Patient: sex M, age 48
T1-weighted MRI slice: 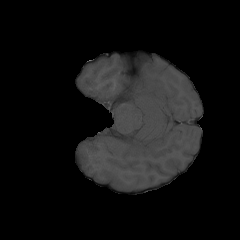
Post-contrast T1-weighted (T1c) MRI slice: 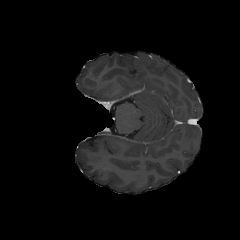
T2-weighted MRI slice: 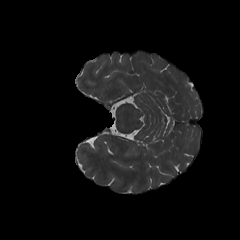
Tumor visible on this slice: no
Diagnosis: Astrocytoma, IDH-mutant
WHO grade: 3